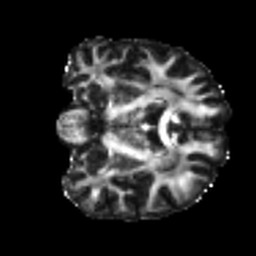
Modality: FA
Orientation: coronal
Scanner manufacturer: siemens
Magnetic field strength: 3 T
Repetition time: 4 s
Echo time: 0.0594 s